Interaction volume radius: 10 \u00c5
Interaction volume height: 10 \u00c5
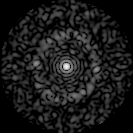
Disorder parameter: 0.8066